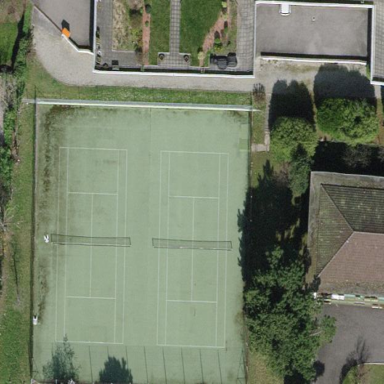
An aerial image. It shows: Tennis court on pitch.